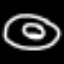
Label: donut